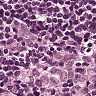
Metastatic tissue present: yes